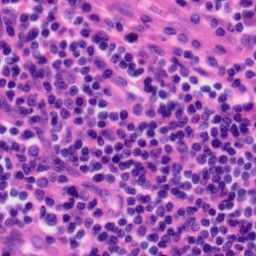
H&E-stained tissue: Tonsil